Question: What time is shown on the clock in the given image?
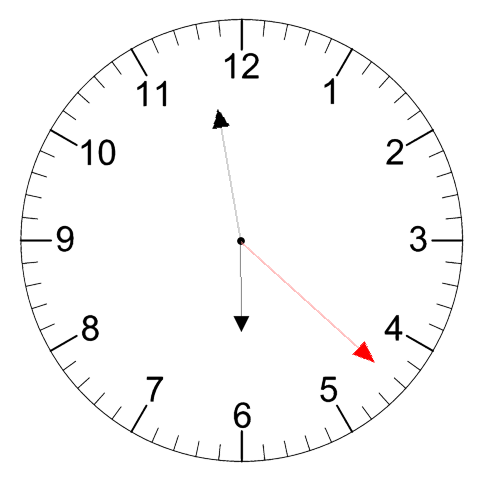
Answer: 05:58:22